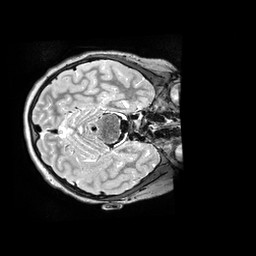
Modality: T2w
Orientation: axial
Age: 10
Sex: female
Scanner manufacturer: siemens
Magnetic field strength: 3 T
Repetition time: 3.2 s
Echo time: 0.564 s